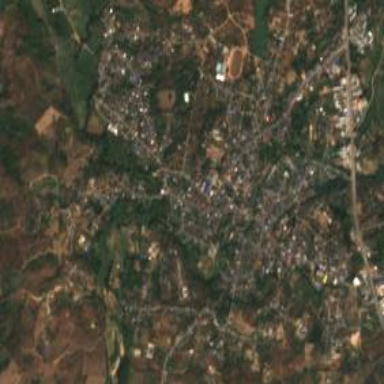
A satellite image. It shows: Town.